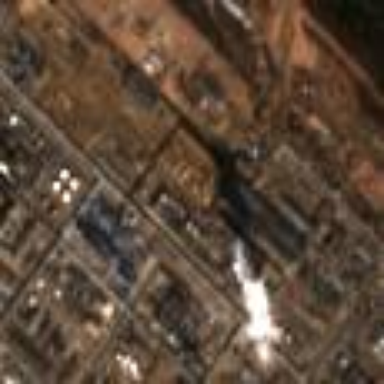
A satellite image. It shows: Industrial area with power plant.